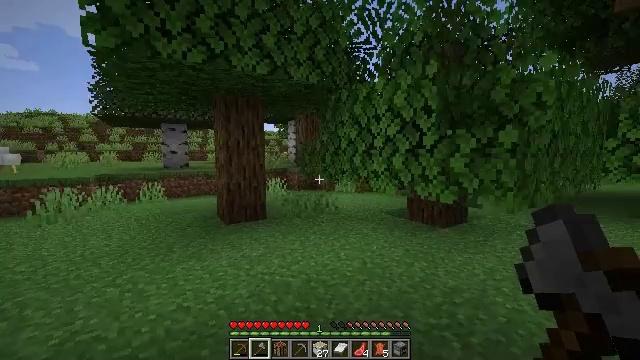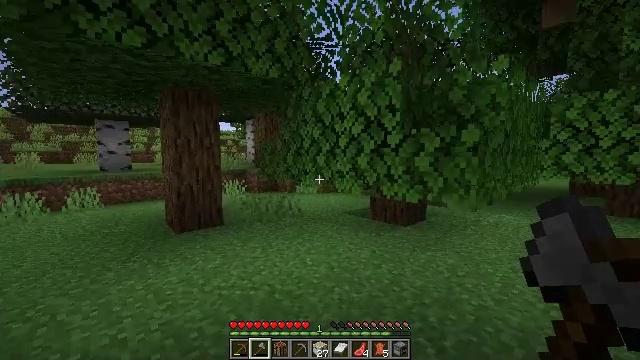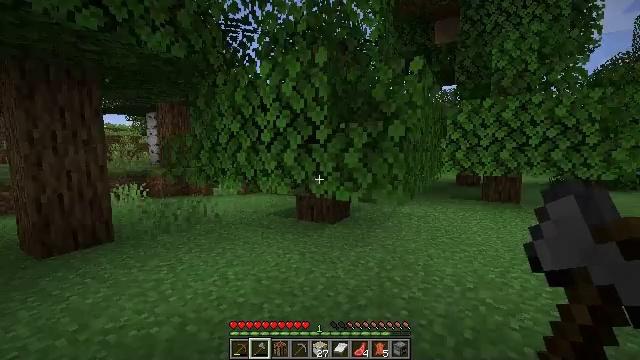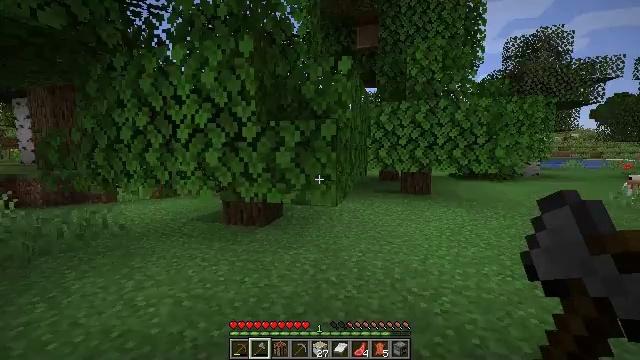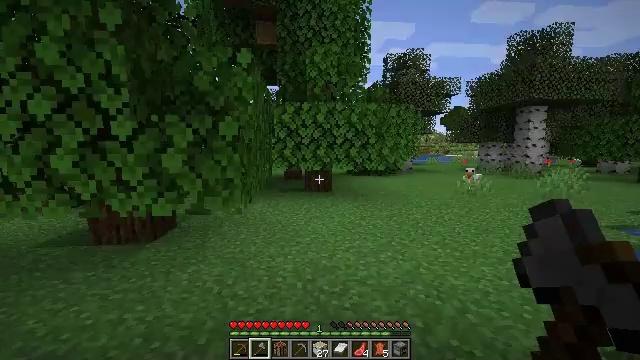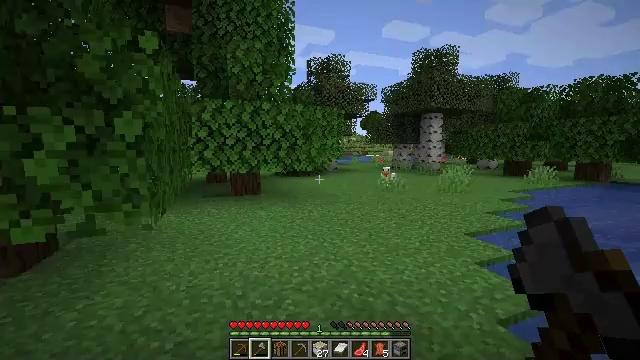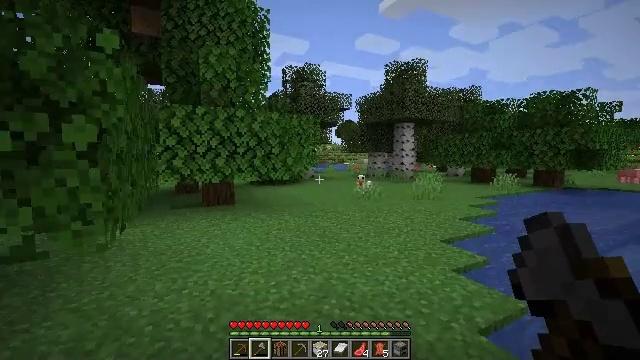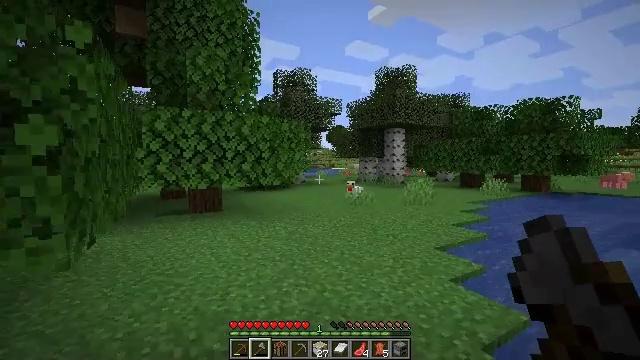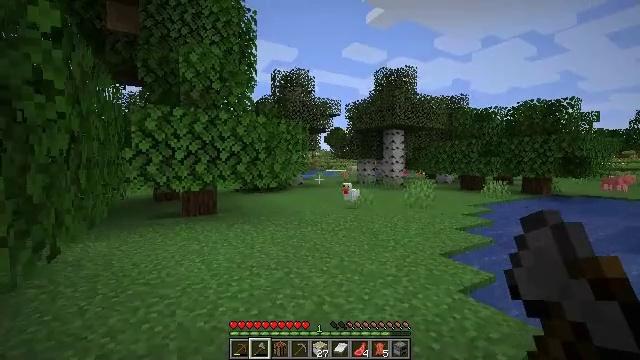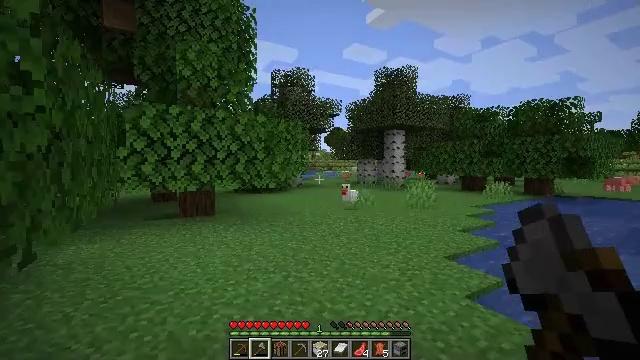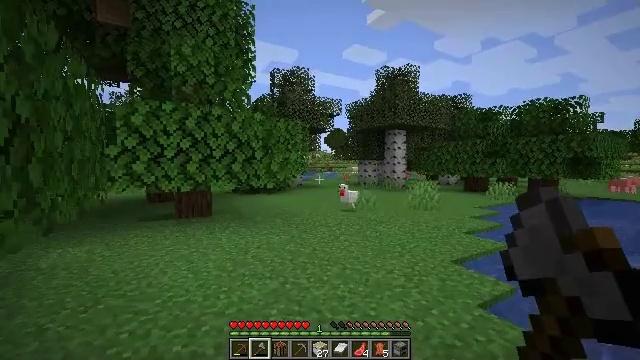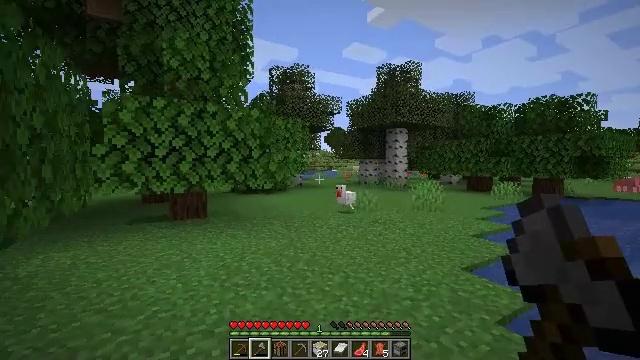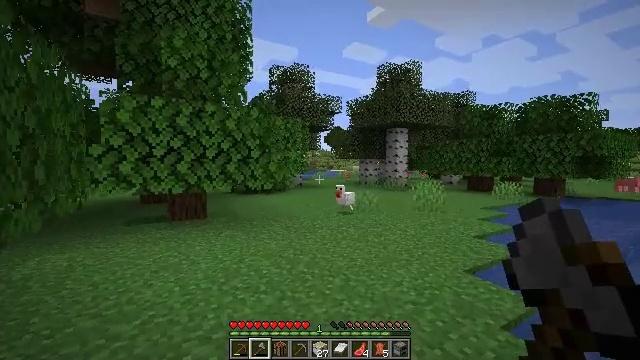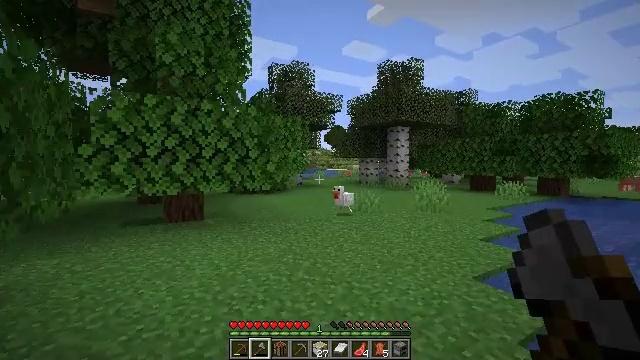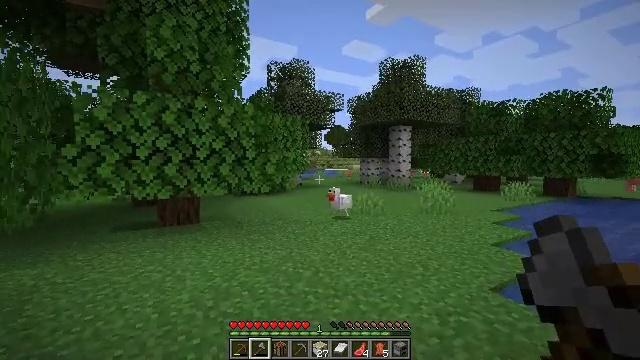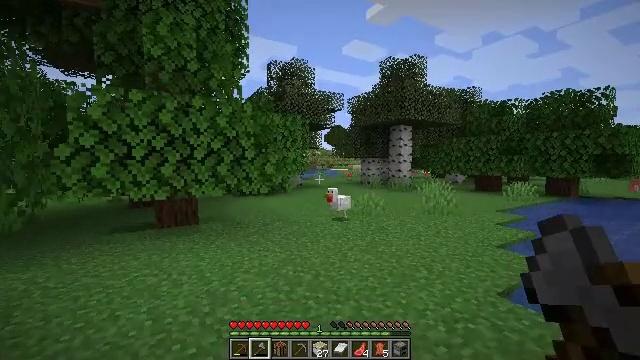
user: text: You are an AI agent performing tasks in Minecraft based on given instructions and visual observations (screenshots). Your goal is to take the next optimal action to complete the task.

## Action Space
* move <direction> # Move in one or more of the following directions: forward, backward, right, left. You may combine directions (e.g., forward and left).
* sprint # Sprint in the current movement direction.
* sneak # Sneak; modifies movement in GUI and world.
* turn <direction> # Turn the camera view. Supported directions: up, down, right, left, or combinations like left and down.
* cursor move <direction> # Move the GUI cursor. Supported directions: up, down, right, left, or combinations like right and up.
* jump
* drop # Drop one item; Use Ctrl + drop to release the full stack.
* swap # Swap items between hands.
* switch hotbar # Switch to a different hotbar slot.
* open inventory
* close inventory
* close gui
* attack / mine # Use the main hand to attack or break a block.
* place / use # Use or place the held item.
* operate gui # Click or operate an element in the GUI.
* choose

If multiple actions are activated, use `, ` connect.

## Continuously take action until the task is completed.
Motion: motion action
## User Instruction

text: Make birch wood in the crafting menu.
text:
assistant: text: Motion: move forward, turn right
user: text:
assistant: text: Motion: move forward, turn right
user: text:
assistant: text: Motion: move forward, turn right
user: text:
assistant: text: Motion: move forward, turn right
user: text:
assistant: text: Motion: move forward, turn right
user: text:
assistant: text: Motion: move forward, turn right and up
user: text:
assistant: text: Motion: move forward, turn right and up
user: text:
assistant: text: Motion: move forward
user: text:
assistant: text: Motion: move forward
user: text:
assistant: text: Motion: move forward
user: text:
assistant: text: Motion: move forward
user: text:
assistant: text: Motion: move forward
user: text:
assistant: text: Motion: move forward
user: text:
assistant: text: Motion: move forward
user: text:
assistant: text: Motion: move forward
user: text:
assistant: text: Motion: move forward
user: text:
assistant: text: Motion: move forward
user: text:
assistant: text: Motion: move forward
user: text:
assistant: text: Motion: move forward
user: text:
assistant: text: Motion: move forward
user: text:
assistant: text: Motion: move forward
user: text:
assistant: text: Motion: move forward
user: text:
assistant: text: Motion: move forward
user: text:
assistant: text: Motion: move forward
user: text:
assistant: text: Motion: move forward, sprint
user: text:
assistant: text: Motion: move forward, sprint
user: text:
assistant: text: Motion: move forward, sprint, turn down
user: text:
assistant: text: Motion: move forward, sprint, turn right and down
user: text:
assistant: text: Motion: move forward, sprint, turn right and down
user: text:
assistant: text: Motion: move forward, sprint, turn right and down